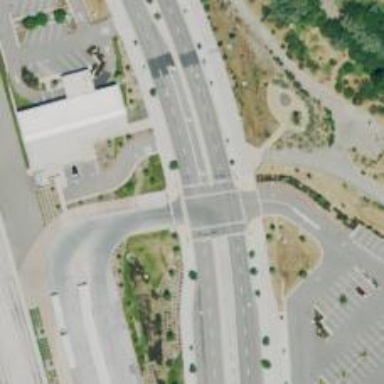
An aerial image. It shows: Crossing on the cycleway.